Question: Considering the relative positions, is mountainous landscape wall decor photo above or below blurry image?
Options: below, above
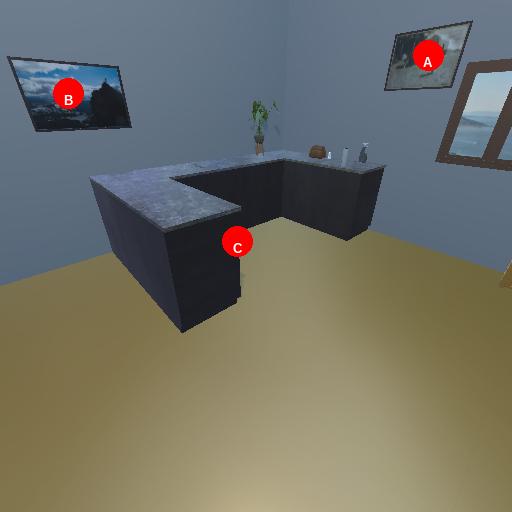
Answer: below